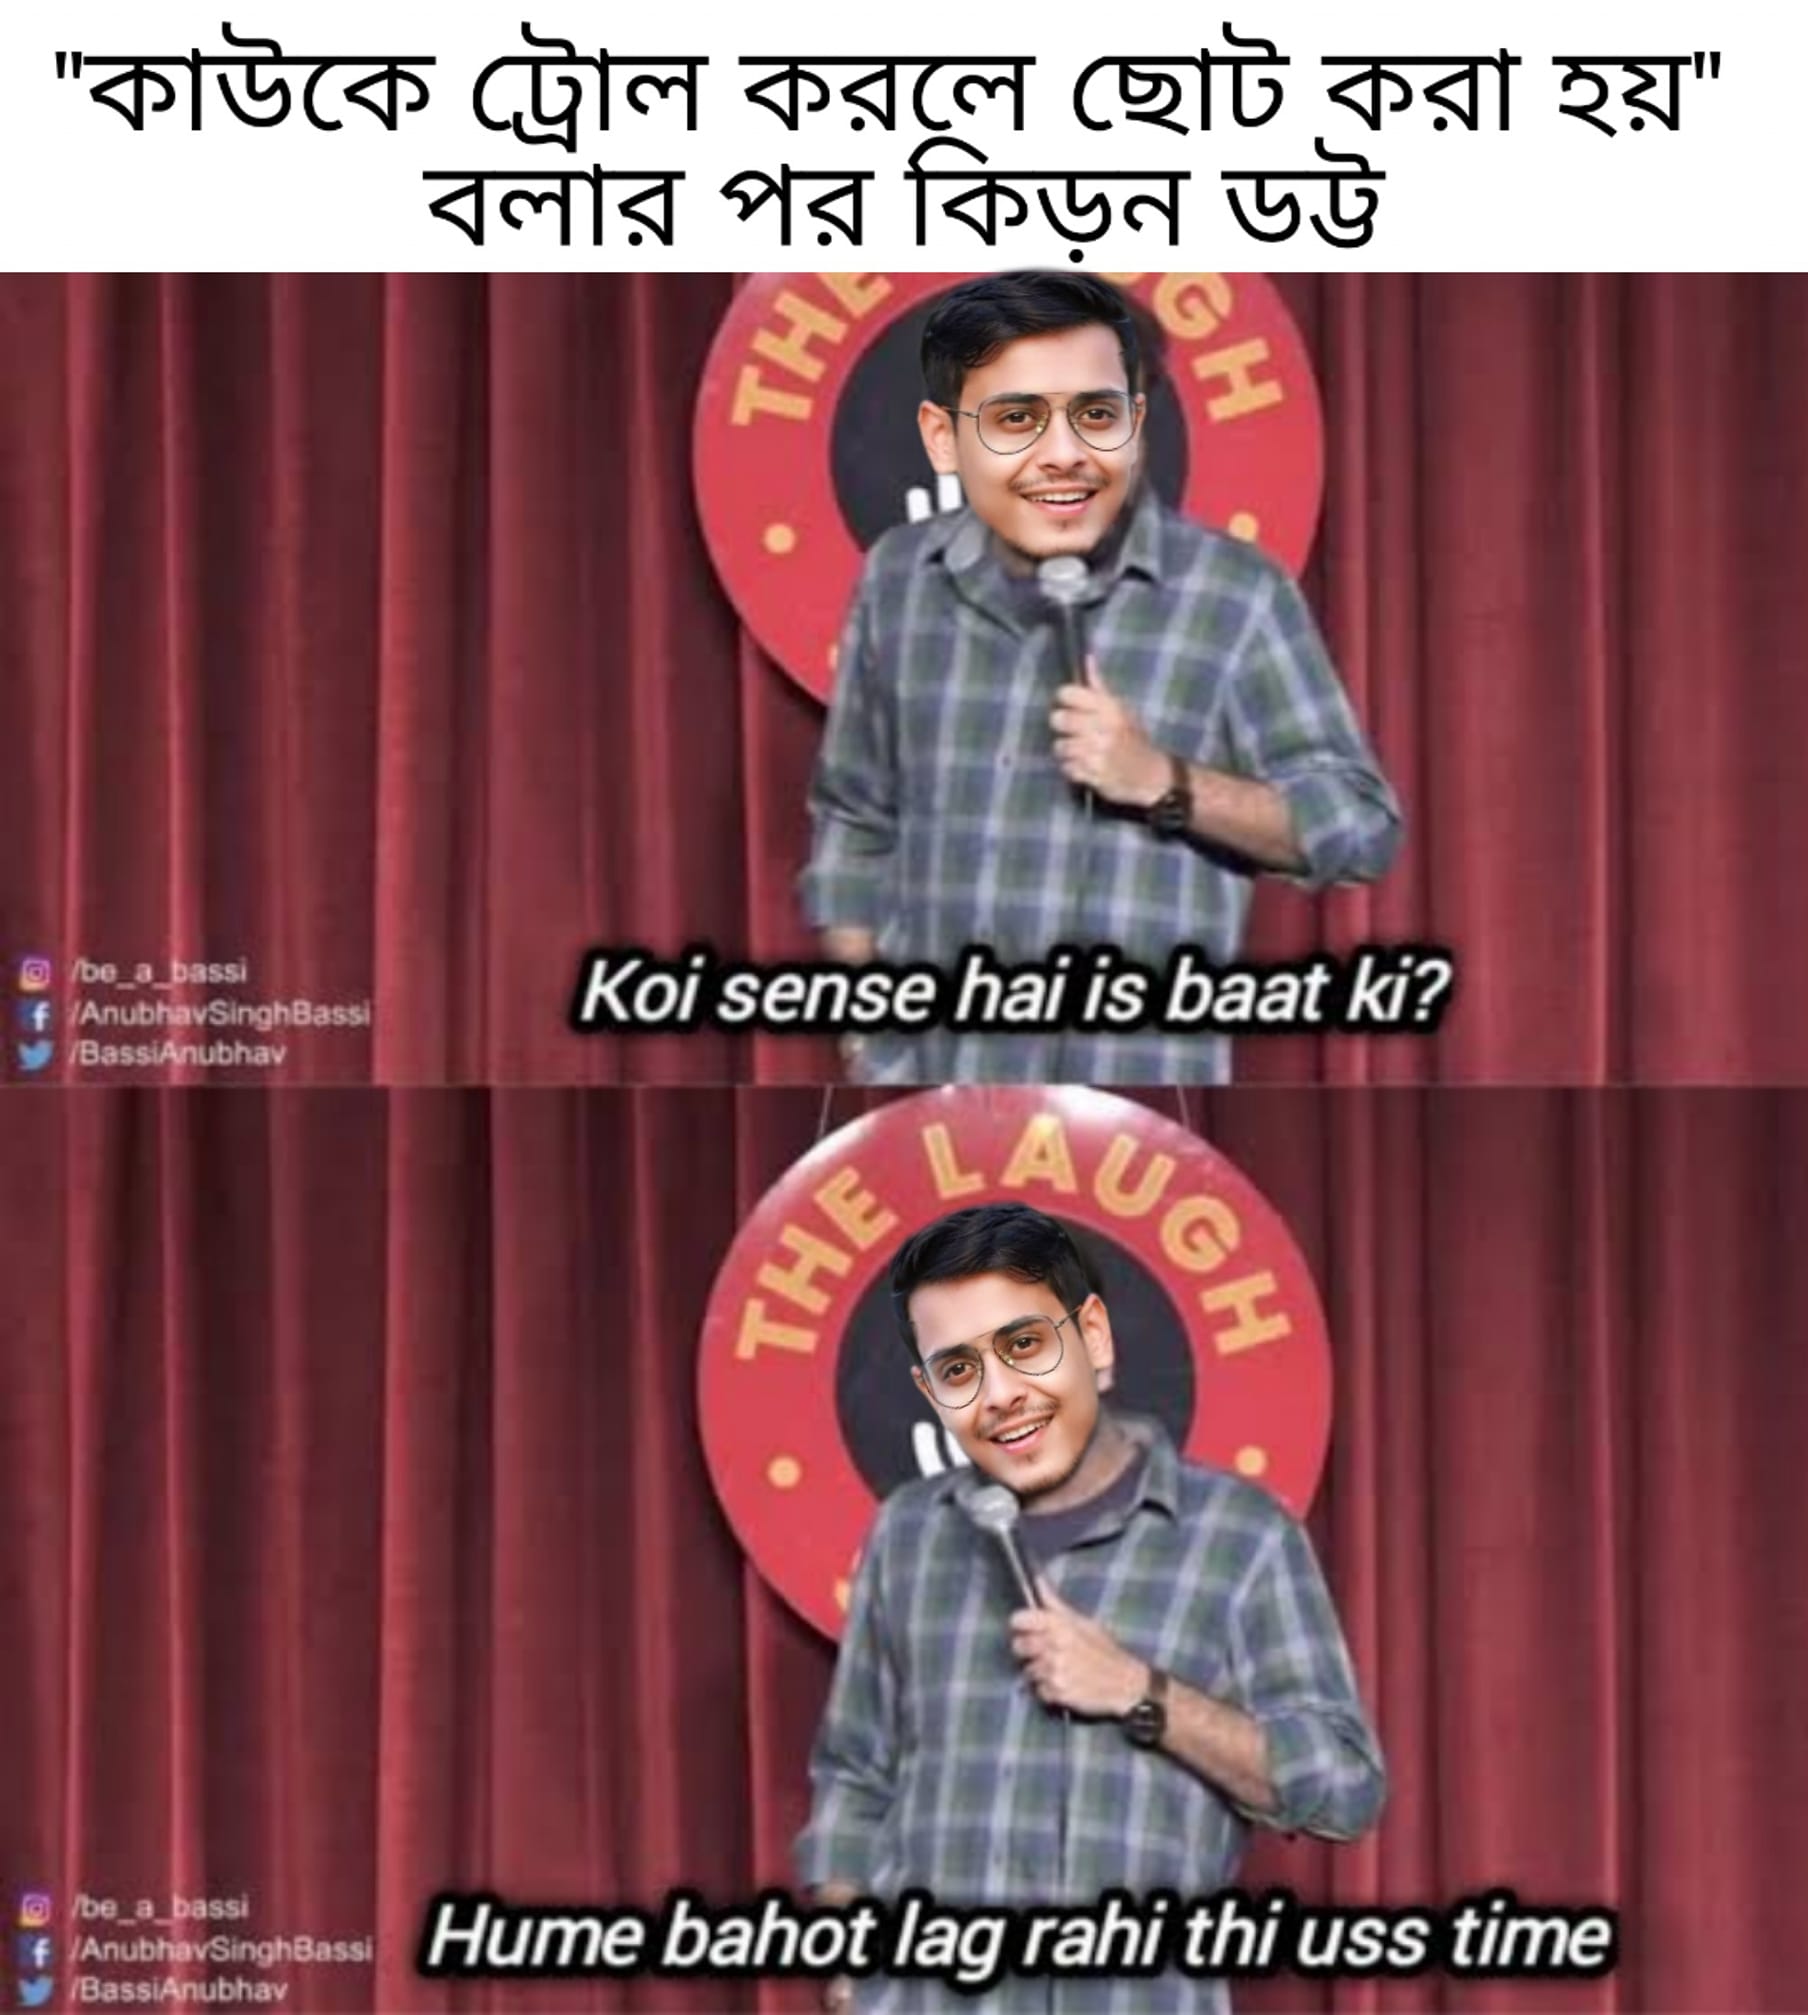
Caption: " কাউকে ট্রোল করলে ছোট করা হয় "   বলার পর কিড়ন ডট্ট     Koi sense hai is baat ki ?      Hume bahot lag rahi  thi uss time
Label: hate